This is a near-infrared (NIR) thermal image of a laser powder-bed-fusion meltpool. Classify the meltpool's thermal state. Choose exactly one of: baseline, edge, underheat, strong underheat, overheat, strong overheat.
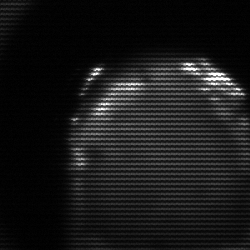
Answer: edge